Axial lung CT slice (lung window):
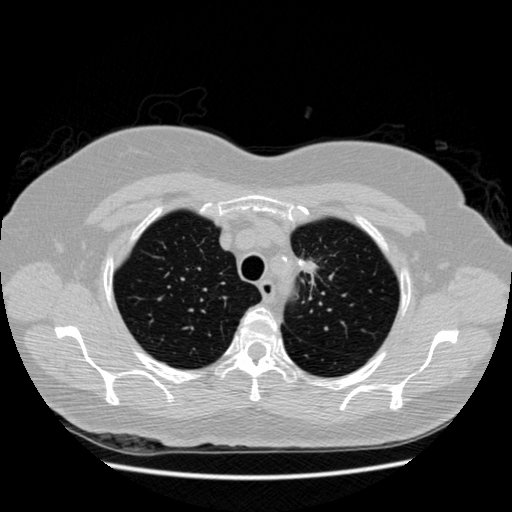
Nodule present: yes
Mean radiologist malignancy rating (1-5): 4